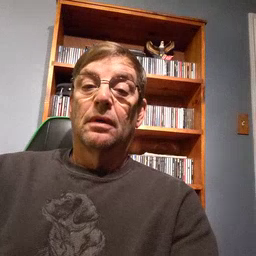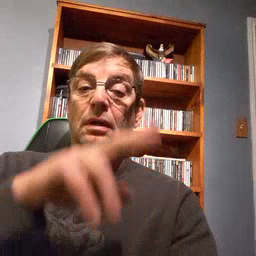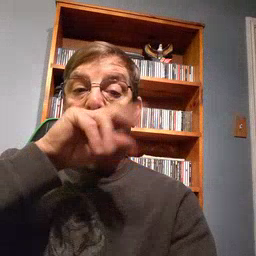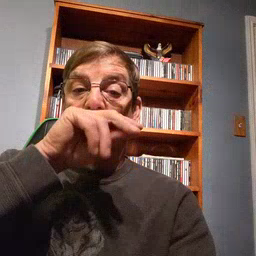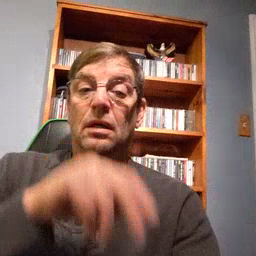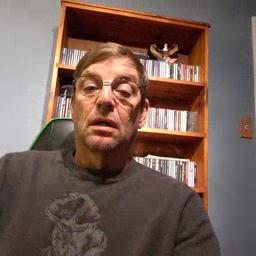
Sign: duck